Interaction volume radius: 10 \u00c5
Interaction volume height: 10 \u00c5
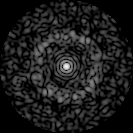
Disorder parameter: 0.8122